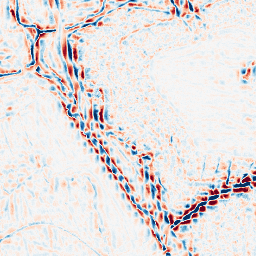
Category: wavelet
Decomposition family: wavelet_dwt
Decomposition parameters: wavelet: sym4
level: 3
Upsampling method: sinc_hamming
Upsampling parameters: scale: 2
kernel_size: 16
Upsampling scale: 2